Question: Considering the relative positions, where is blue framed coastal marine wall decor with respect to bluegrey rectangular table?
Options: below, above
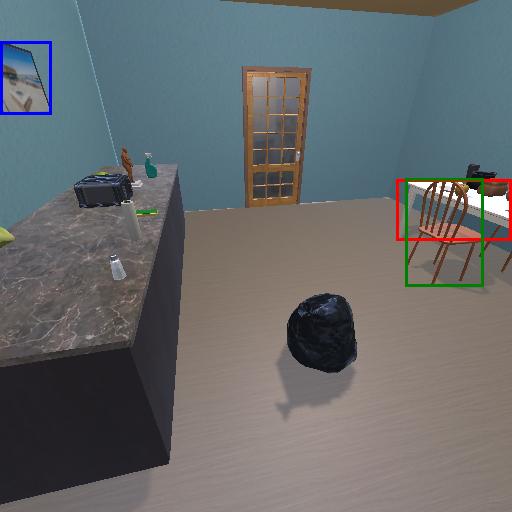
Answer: below